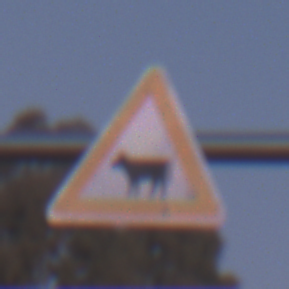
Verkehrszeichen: ViehtriebRechts
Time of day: SunriseSunset
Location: Outdoor (Nature)
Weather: Clear
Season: NotSpecified
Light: Natural